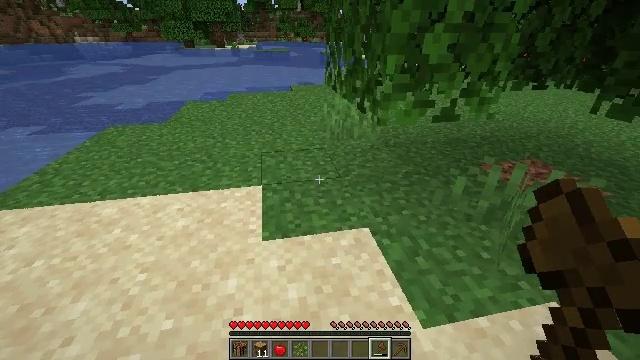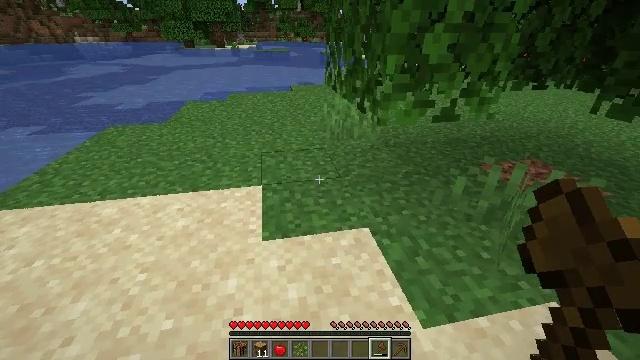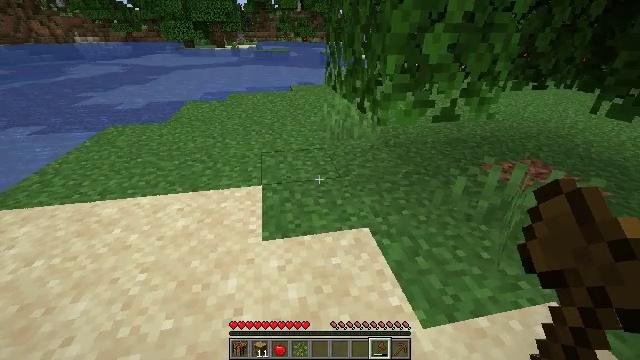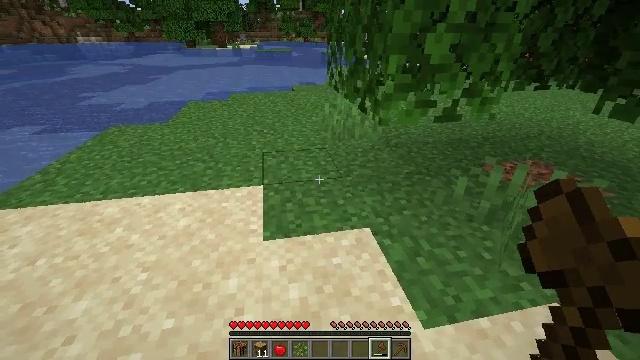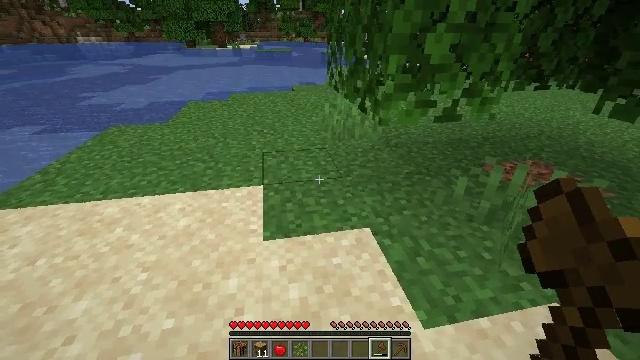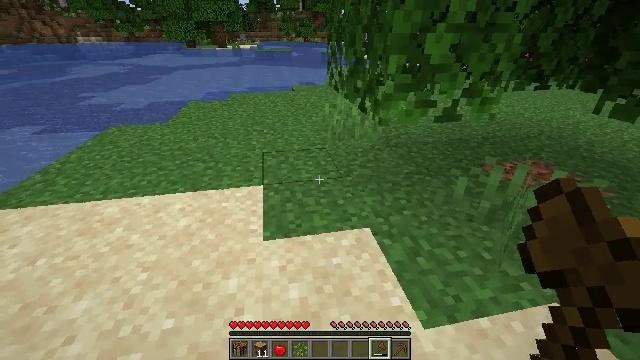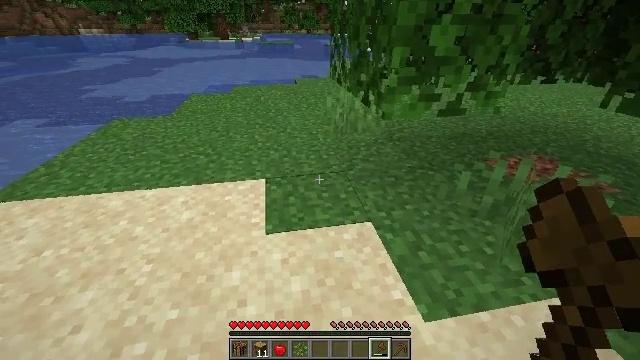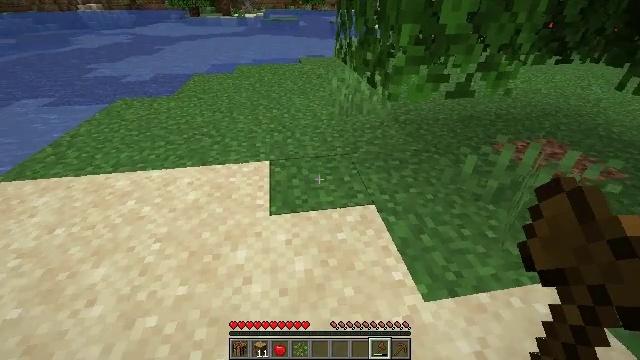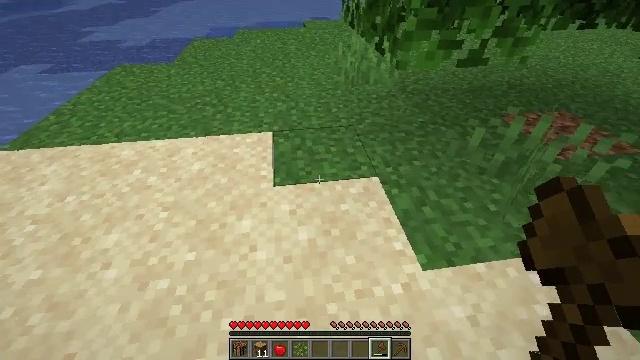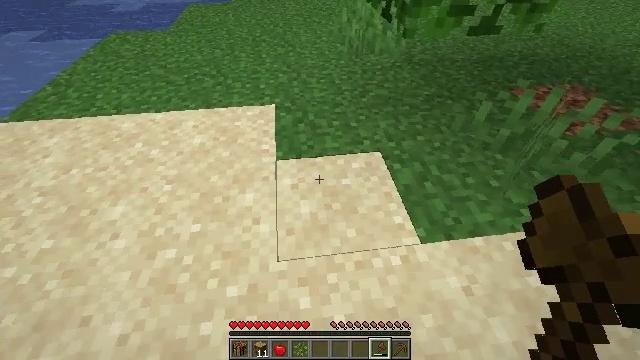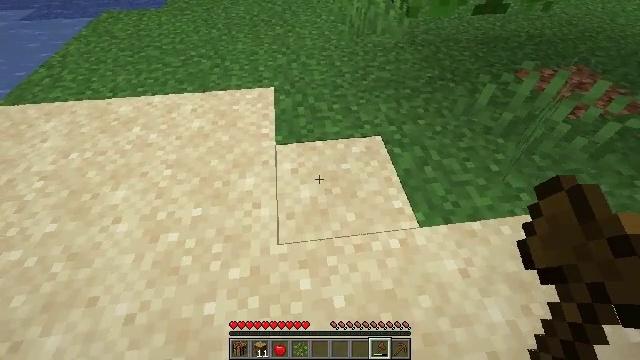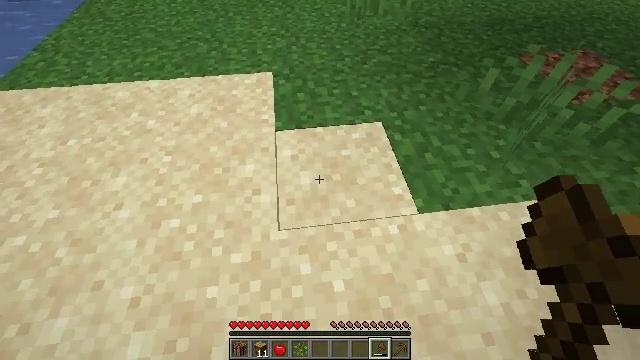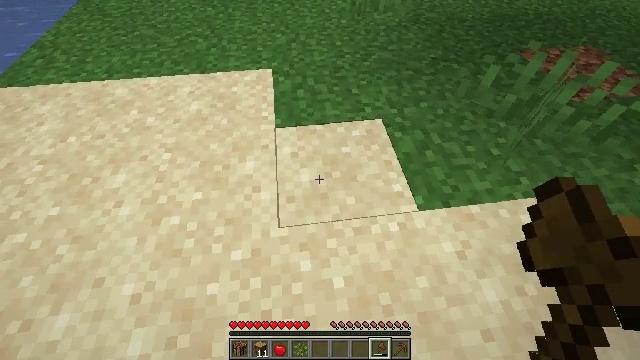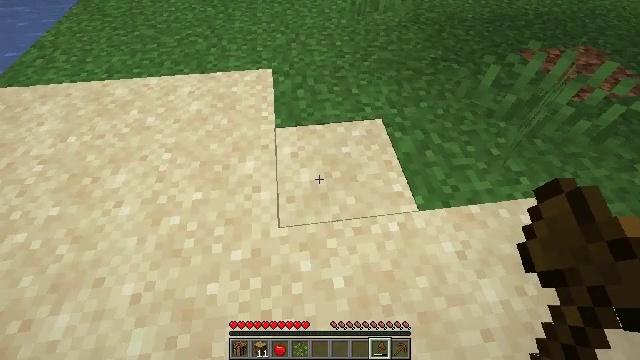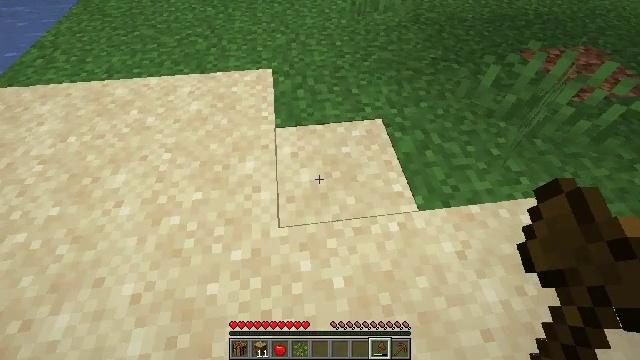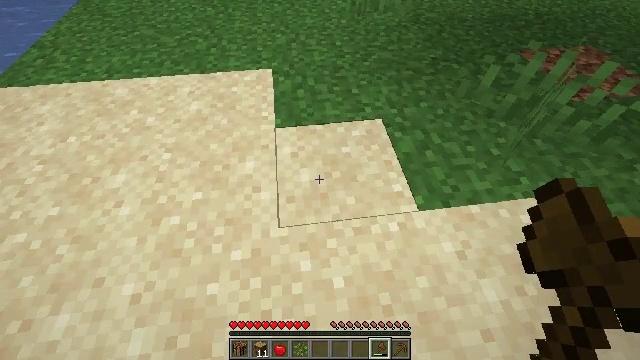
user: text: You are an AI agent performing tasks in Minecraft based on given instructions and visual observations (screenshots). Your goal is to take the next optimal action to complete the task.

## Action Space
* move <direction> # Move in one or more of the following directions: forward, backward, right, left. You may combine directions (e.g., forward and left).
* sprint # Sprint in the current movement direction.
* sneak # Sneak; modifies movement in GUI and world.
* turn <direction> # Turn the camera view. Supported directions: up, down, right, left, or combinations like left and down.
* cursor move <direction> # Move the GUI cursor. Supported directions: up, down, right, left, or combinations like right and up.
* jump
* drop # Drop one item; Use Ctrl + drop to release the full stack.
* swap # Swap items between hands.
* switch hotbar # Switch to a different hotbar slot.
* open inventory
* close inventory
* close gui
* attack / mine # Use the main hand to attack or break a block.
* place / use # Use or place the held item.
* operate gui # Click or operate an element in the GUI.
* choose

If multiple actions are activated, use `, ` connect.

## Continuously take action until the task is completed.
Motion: motion action
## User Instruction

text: Break the sand block.
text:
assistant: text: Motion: no_op
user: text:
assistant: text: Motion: no_op
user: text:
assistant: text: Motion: no_op
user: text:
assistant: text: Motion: no_op
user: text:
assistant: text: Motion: no_op
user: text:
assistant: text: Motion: turn down
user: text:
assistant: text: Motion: turn left and down
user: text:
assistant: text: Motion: turn left and down
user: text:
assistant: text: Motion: turn down
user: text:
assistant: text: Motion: turn down
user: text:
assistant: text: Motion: turn down
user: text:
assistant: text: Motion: no_op
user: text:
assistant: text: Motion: no_op
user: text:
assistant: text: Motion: no_op
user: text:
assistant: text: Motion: no_op
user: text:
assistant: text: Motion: no_op
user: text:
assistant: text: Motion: no_op
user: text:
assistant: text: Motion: no_op
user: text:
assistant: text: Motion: no_op
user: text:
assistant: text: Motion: move right
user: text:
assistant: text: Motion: move right
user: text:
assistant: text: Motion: move back and move right
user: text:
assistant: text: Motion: move back
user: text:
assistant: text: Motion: no_op
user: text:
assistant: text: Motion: turn left and down
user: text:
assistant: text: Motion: turn left and down
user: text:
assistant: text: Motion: turn left and down
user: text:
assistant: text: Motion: move back, turn left
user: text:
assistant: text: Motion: move back
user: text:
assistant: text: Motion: move back